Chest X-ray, AP view. Patient: 70 years old, sex F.
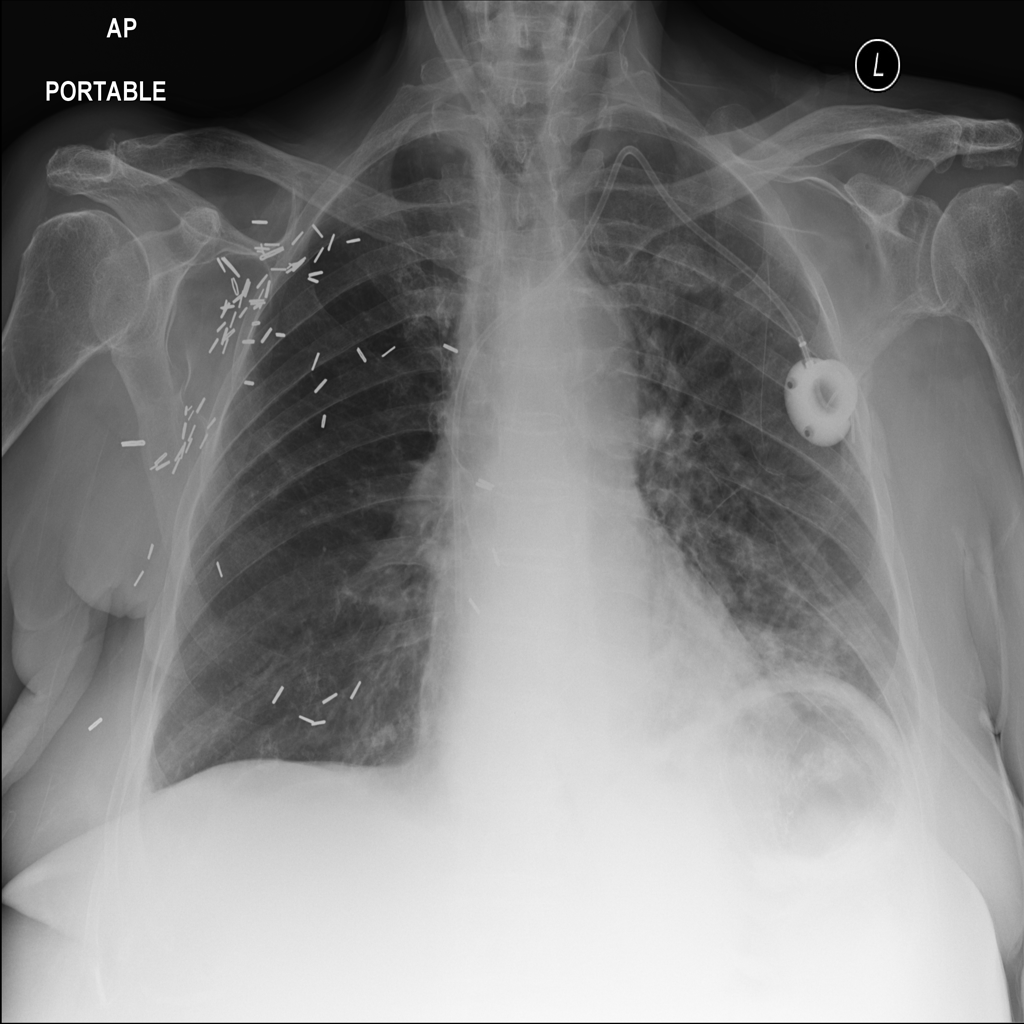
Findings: Consolidation, Edema, Infiltration